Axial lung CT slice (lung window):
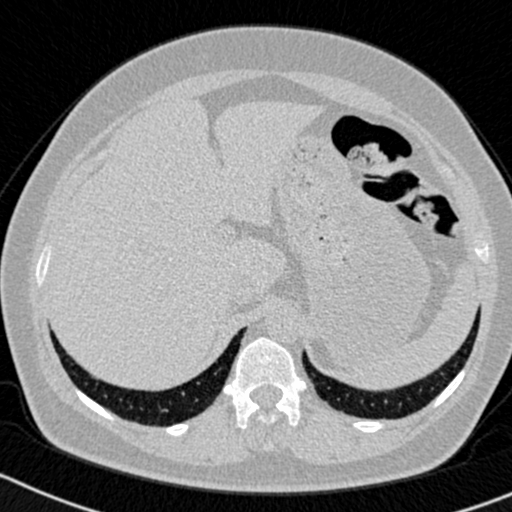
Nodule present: no